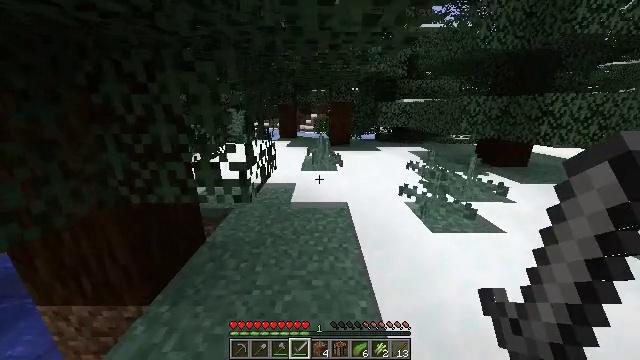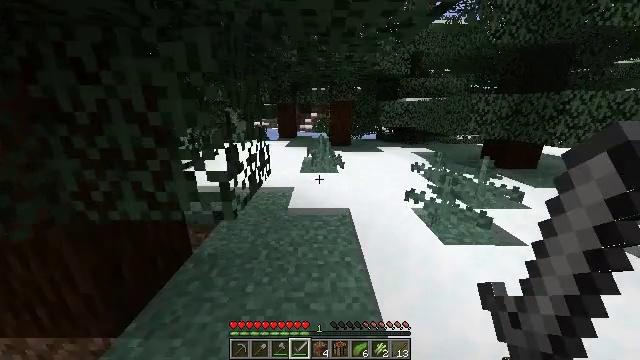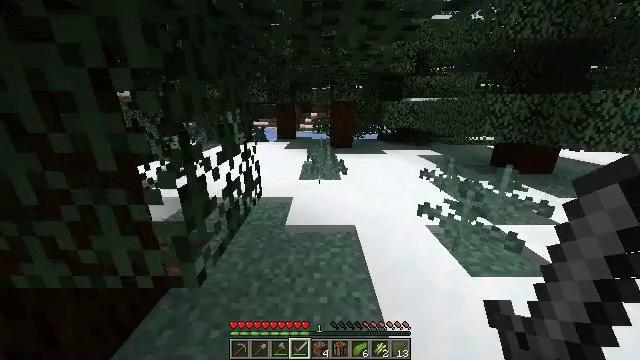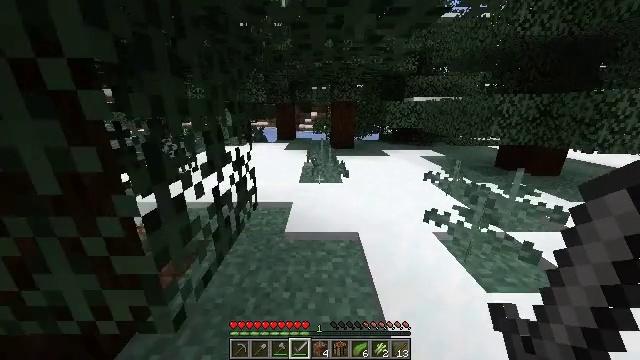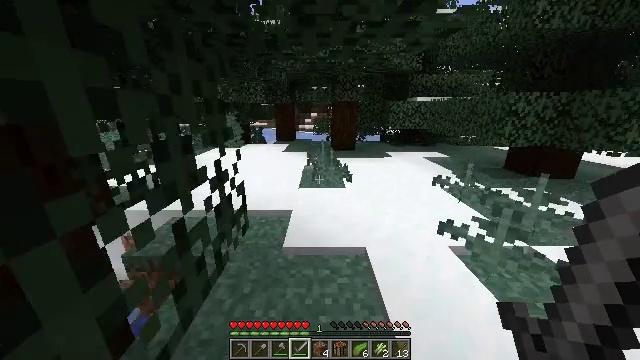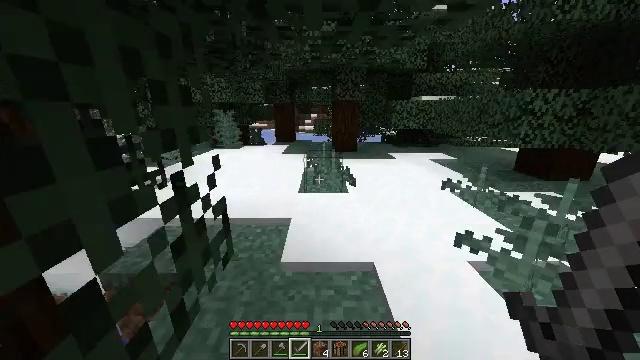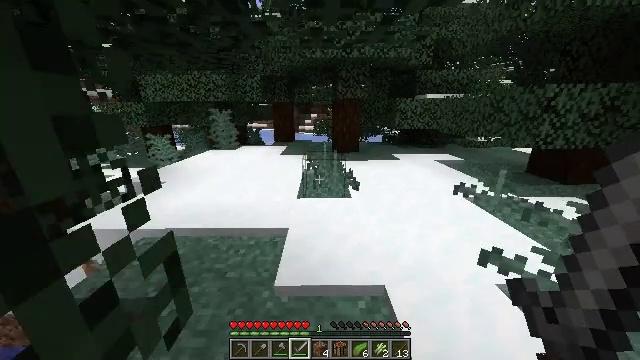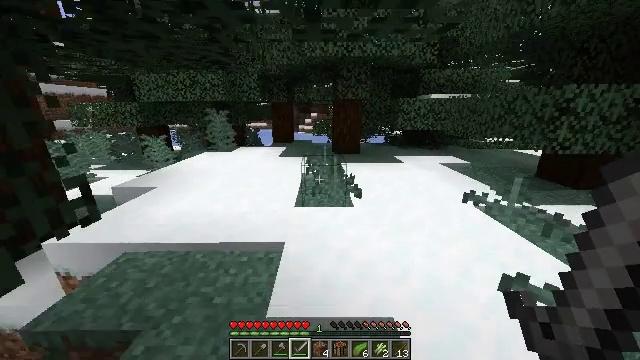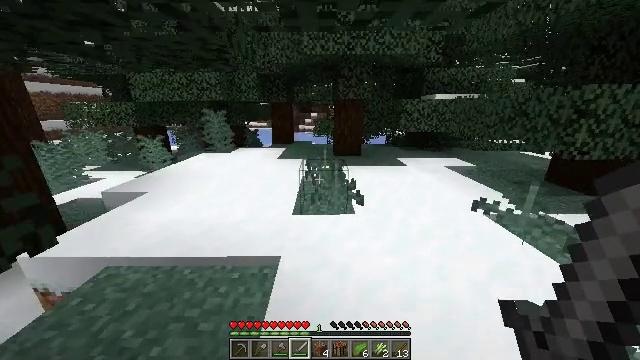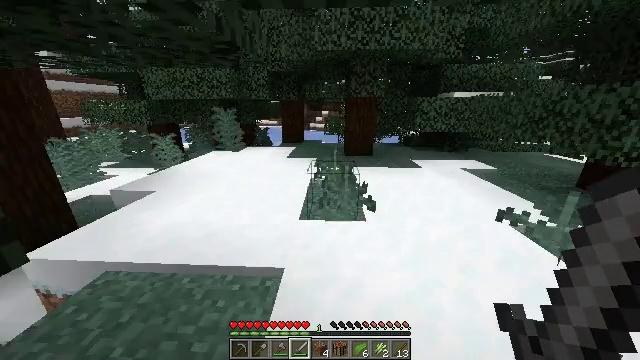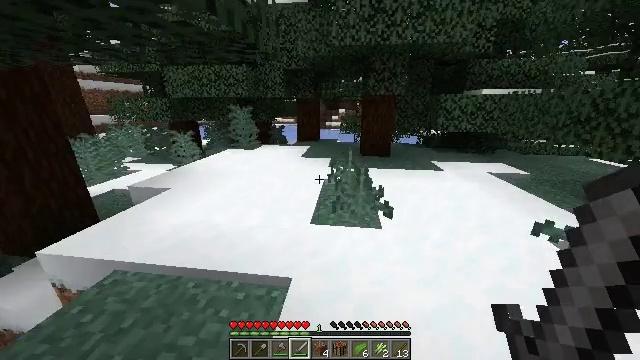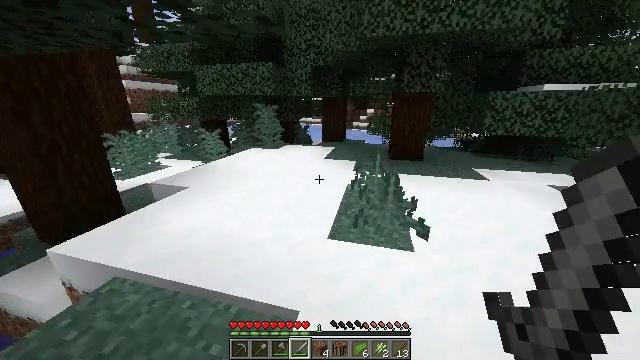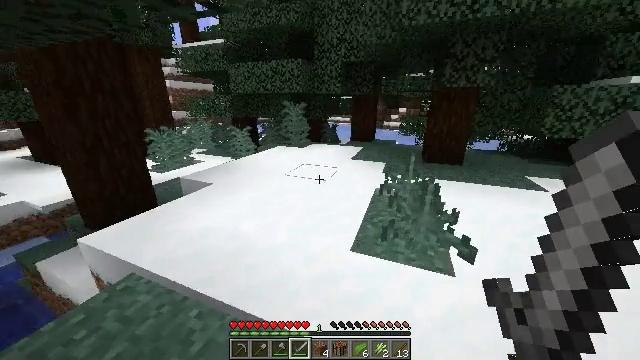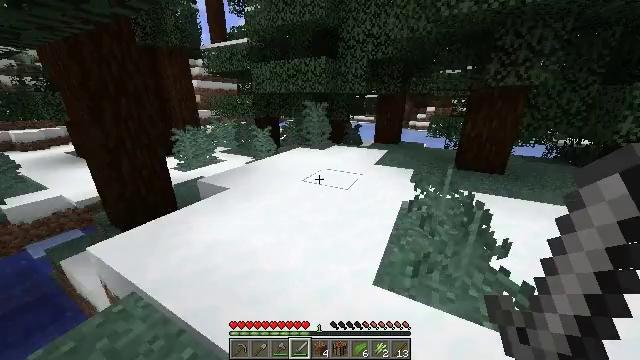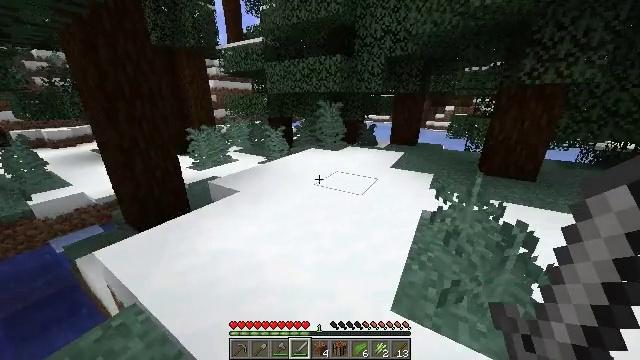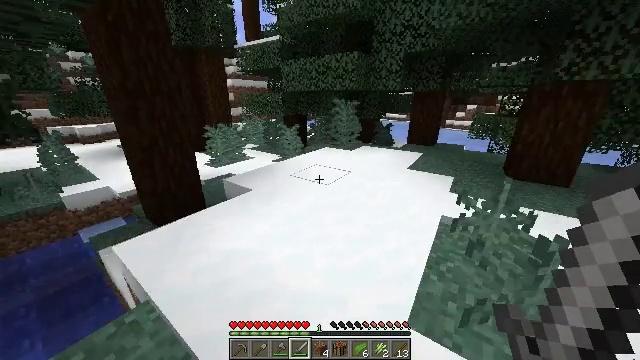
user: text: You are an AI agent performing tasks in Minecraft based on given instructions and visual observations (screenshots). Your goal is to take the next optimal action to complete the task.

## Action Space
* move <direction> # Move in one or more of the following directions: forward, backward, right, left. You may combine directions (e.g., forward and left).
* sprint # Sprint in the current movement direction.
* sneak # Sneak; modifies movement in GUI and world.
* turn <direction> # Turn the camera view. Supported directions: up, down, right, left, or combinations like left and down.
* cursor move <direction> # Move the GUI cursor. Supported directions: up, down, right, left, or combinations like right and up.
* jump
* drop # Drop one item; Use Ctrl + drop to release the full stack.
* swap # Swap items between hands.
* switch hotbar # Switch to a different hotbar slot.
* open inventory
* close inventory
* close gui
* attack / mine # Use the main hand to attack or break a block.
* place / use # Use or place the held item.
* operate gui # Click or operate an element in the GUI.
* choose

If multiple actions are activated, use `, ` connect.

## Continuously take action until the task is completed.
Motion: motion action
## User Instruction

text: Mine the snow on the ground.
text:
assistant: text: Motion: move forward, sprint
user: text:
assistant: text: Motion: move forward, sprint
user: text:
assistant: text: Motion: move forward, sprint
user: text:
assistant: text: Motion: move forward, sprint
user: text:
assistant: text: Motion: move forward, sprint
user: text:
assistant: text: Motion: move forward, sprint
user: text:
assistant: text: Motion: move forward, sprint
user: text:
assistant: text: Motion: move forward, sprint
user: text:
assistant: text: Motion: move forward, sprint, turn left
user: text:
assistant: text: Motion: move forward, sprint, turn left
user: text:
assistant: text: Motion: move forward, sprint, turn left
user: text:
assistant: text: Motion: move forward, sprint, turn left
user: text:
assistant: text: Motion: move forward, sprint, turn left
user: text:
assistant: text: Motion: move forward, sprint, turn left
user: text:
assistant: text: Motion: move forward, sprint, turn left
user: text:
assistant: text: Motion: move forward, sprint, turn left
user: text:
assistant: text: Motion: move forward, sprint, turn left
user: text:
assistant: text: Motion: move forward, sprint, turn left
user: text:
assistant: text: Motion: move forward, sprint
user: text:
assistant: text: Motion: move forward, sprint, turn left
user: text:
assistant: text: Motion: move forward, sprint, turn left
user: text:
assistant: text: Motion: move forward, sprint, turn left
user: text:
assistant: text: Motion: move forward, sprint, turn left
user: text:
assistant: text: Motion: move forward, sprint, turn left
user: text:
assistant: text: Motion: move forward, sprint, turn left
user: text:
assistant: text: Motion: move forward, sprint, turn left
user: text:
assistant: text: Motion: move forward, sprint, turn left
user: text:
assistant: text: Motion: move forward, sprint, turn left
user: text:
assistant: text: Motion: move forward, sprint
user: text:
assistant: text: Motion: move forward, sprint